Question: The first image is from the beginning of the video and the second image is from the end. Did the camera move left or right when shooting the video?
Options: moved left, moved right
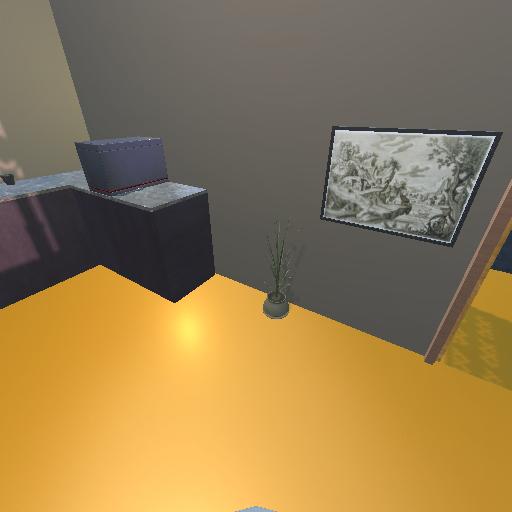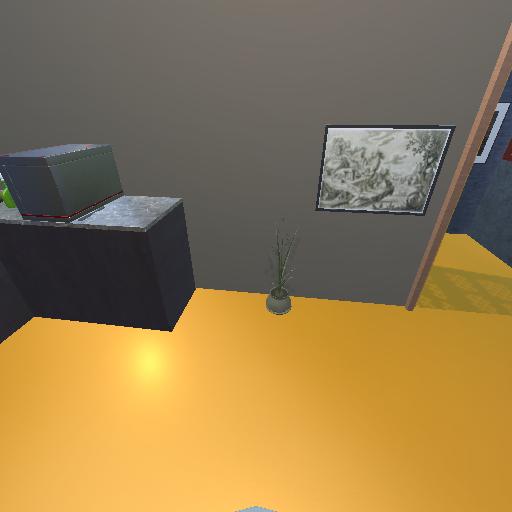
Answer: moved left